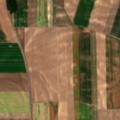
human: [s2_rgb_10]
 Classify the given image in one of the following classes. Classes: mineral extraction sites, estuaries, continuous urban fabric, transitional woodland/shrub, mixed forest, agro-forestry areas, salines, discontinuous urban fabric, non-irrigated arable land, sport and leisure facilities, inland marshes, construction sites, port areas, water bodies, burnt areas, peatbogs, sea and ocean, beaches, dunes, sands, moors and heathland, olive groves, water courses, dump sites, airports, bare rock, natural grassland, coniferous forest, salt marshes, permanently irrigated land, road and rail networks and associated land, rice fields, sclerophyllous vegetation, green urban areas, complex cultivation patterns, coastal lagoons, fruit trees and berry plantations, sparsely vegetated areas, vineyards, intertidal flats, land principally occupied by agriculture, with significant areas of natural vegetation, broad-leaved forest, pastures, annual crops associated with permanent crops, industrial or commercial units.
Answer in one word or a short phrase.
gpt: non-irrigated arable land